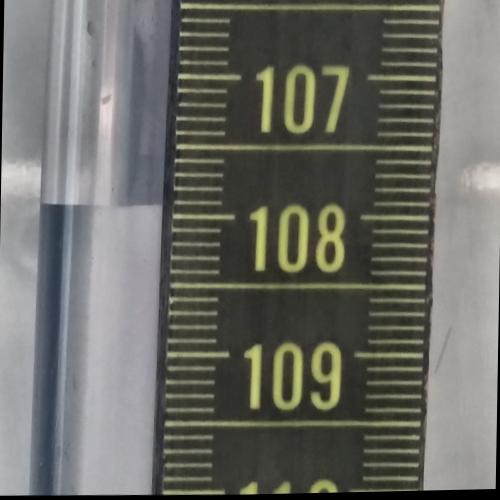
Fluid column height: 107.9 cm